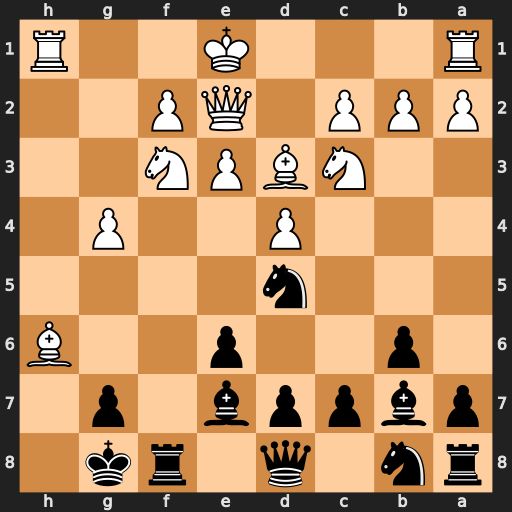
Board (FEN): rn1q1rk1/pbppb1p1/1p2p2B/3n4/3P2P1/2NBPN2/PPP1QP2/R3K2R
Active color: b
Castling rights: KQ
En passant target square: -
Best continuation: Nxc3 Bh7+ Kxh7 Bf4+ Kg8